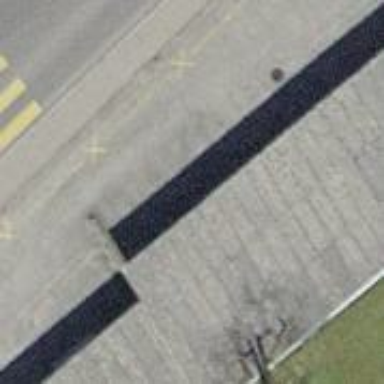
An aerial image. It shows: Garage building.